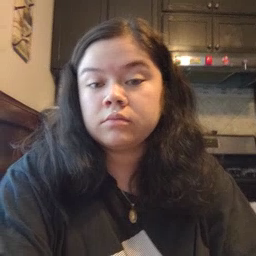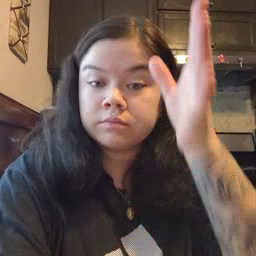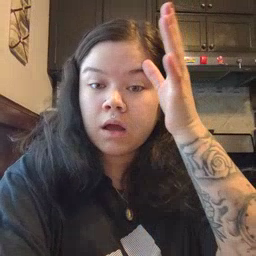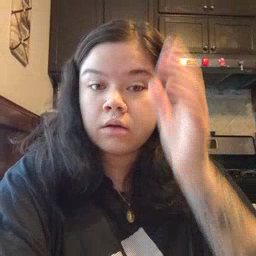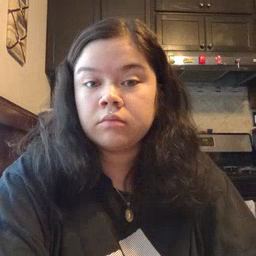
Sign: dad